Question: I wanna calculate difference between two value like in this picture.

We have a random interval between each "False" and Packet can timeout.
So, we can have a idPaquet and TimeSend but no TimeReceive
Any clues, please?
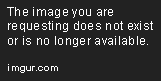
Answer: The formula depends on your data. If the cells with 'FAUX' are not formatted as text, then
'''
=SUMPRODUCT(($C$2:$C$10)*($A$2:$A$10=E2))-SUMPRODUCT(($B$2:$B$10)*($A$2:$A$10=E2))
'''
would be sufficient. In exchange for 'SUMPRODUCT', you could also use 'SUMIF'.
If the other cells are not properly formatted, you would need to use this
'''
=SUMPRODUCT(IF(ISNUMBER($C$2:$C$10),($C$2:$C$10))*($A$2:$A$10=E2))-SUMPRODUCT((IF(ISNUMBER($B$2:$B$10),$B$2:$B$10)*($A$2:$A$10=E2))).
'''
which checks for for numbers.
<URL>